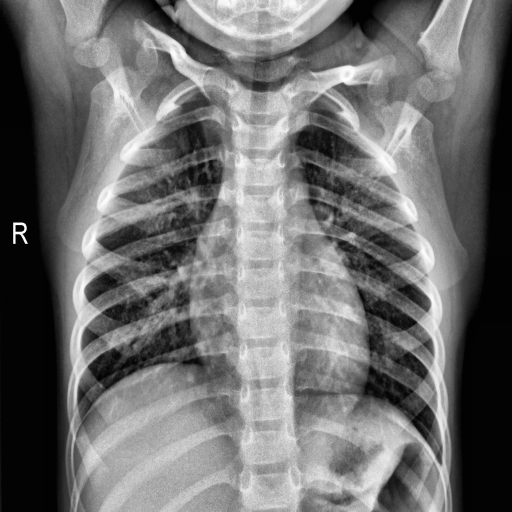
Finding: NORMAL